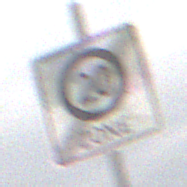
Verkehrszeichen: EndeZone20
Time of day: MorningAfternoon
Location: Outdoor (Nature)
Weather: Overcast
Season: NotSpecified
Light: Natural